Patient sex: F
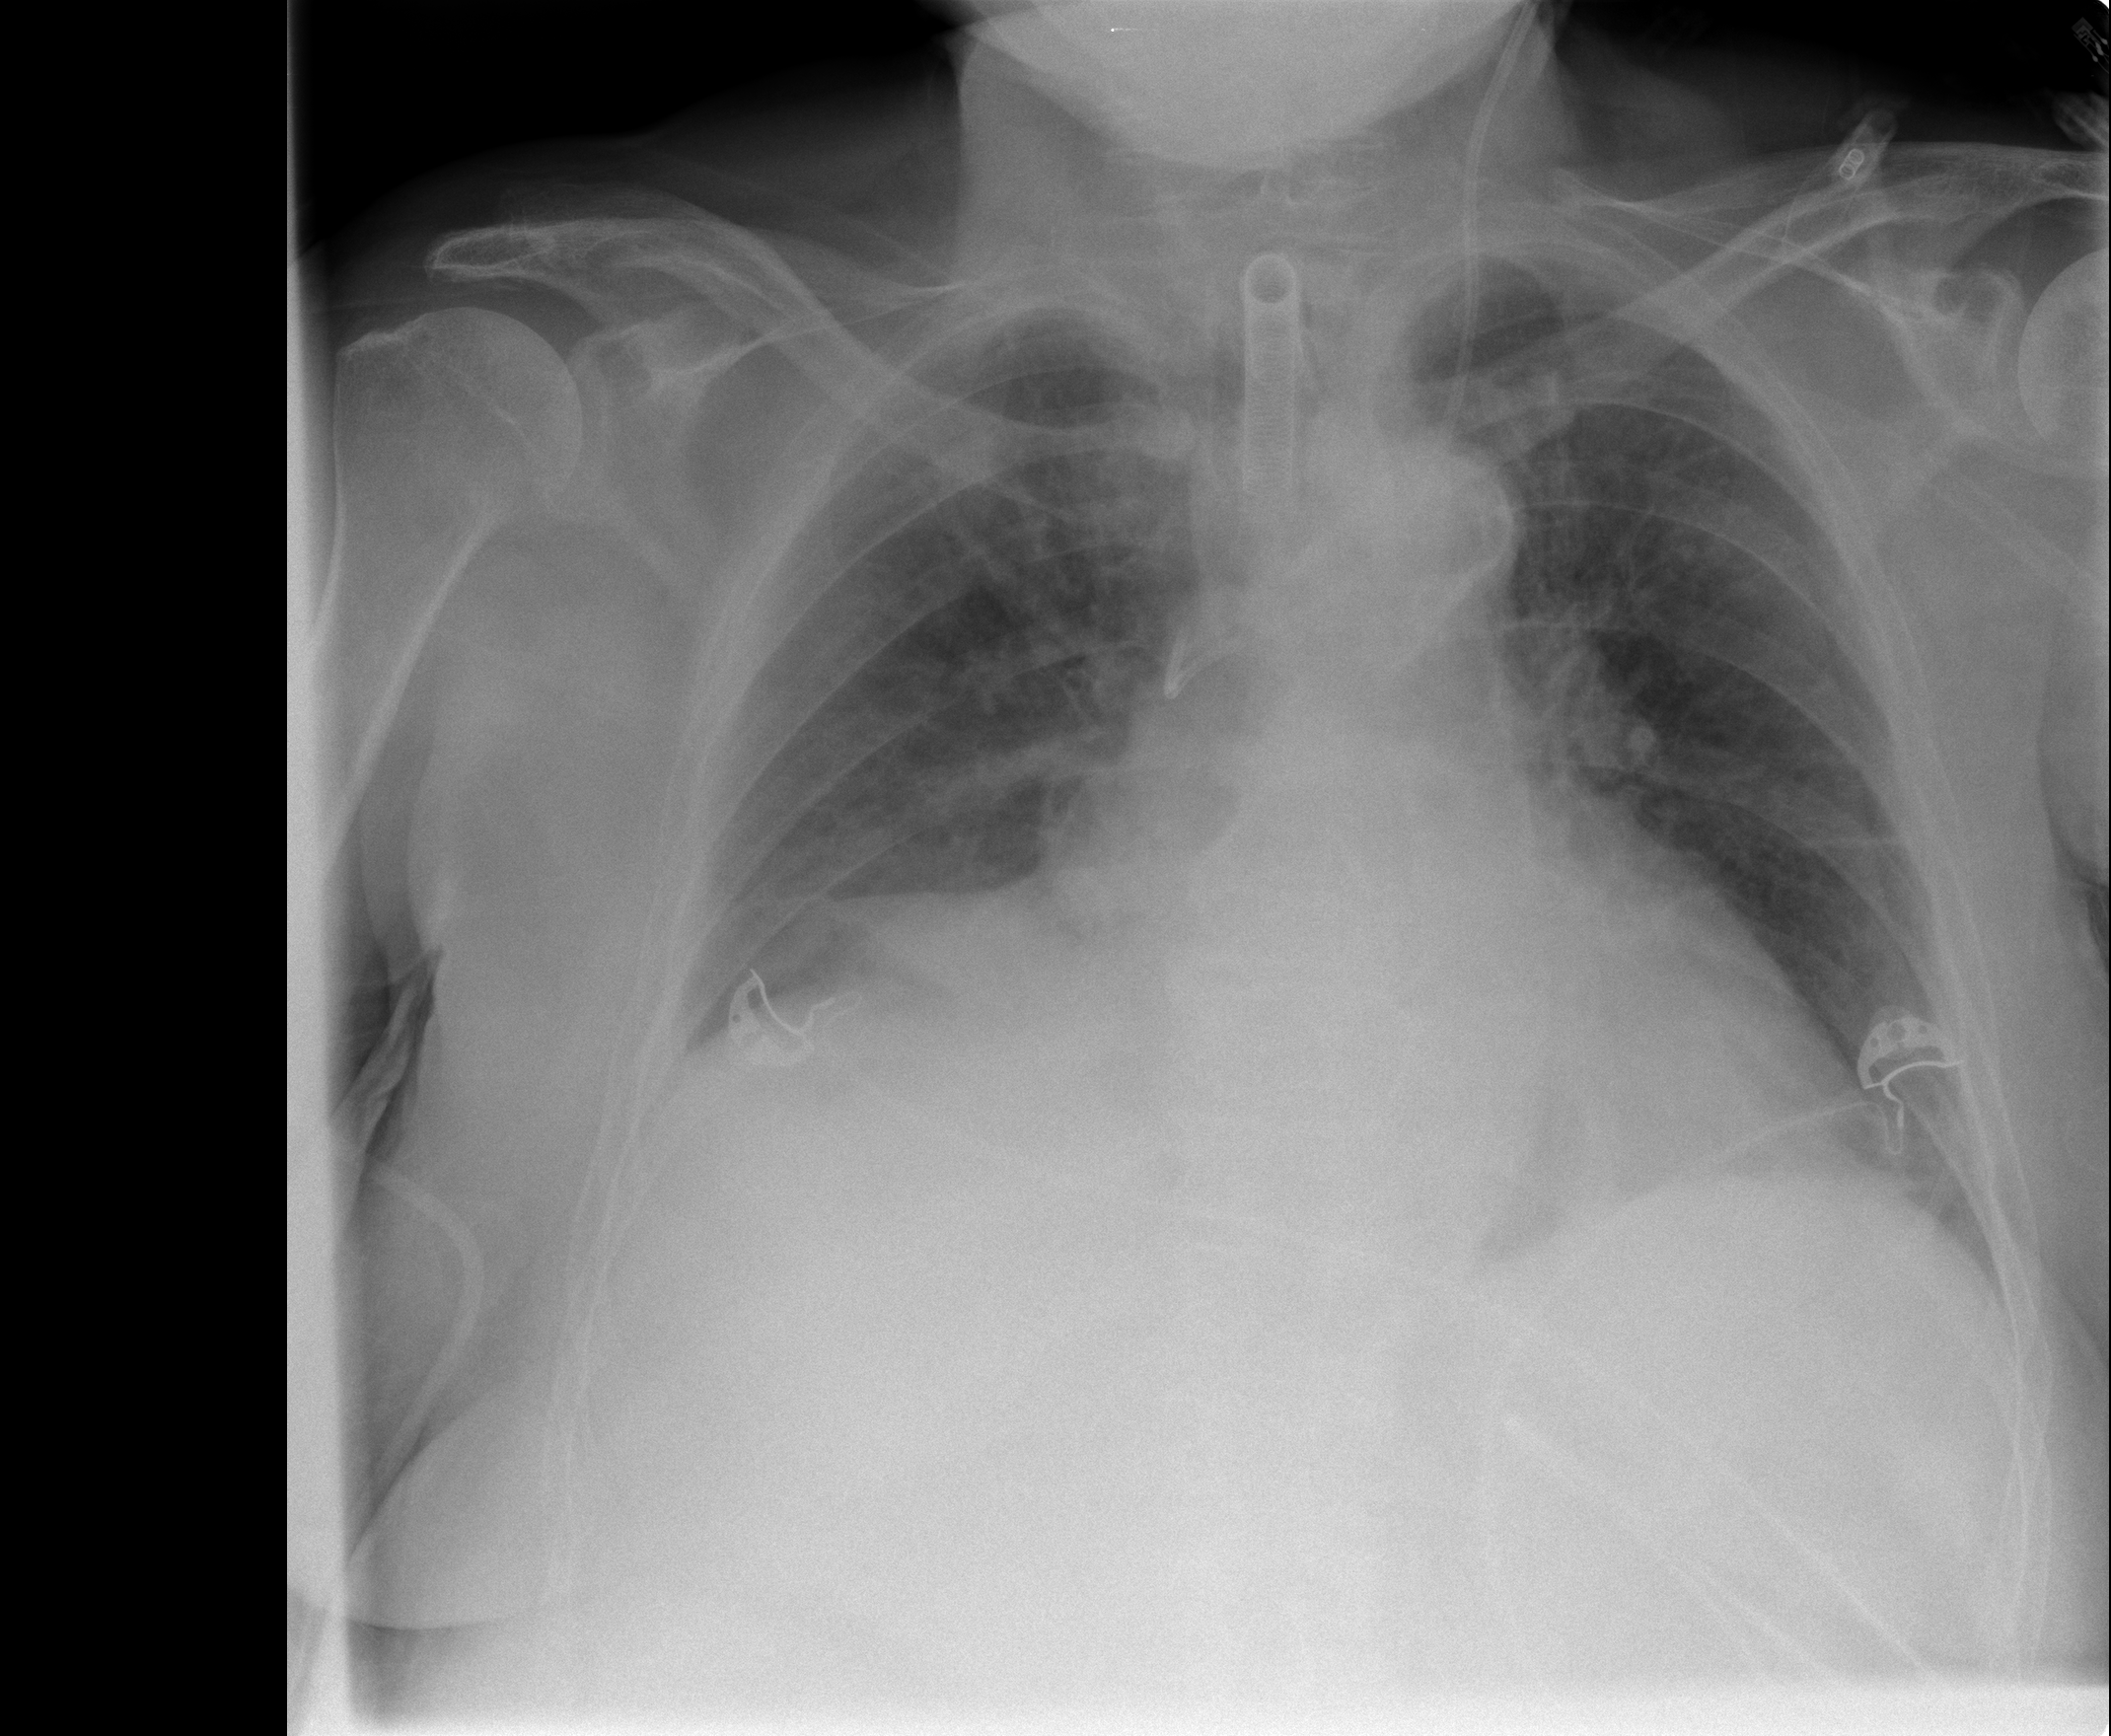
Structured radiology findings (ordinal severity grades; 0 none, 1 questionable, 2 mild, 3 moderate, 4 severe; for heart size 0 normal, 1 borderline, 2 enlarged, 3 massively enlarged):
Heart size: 2
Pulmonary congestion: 0
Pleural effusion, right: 2
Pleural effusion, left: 2
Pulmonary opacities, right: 0
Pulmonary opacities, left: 0
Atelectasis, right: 2
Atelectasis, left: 0